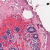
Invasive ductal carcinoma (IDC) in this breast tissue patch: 0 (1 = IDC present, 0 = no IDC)